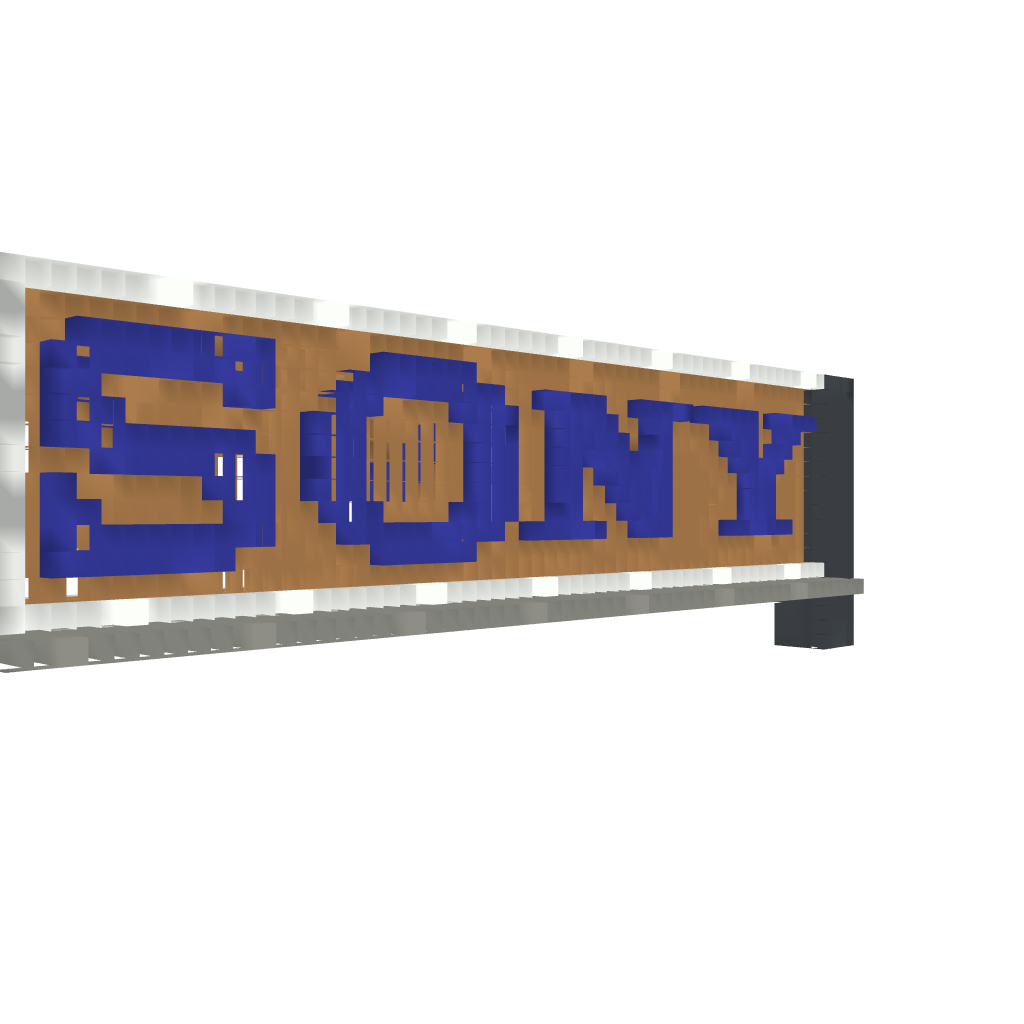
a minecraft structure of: sony logo